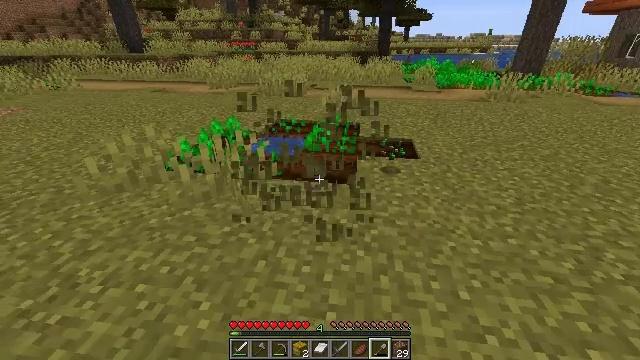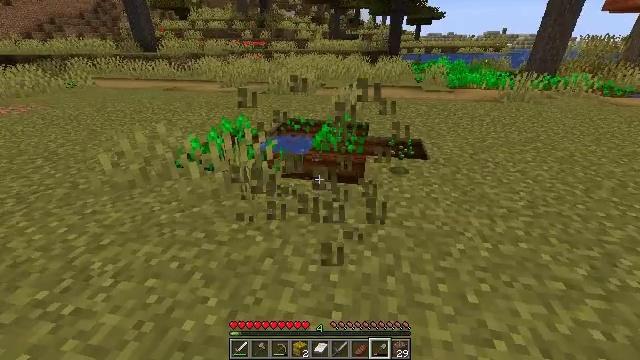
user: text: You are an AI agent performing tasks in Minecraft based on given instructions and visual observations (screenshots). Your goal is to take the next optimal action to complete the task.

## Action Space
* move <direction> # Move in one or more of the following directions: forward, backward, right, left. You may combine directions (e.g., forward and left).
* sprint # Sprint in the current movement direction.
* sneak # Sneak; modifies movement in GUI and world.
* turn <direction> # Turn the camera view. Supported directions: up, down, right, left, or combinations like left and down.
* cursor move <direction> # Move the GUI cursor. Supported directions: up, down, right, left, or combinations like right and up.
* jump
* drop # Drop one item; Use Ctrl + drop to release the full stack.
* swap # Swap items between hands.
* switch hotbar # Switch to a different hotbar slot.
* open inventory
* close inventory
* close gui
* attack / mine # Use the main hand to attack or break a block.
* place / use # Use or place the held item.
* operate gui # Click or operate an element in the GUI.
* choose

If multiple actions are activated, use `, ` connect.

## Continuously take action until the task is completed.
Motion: motion action
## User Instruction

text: Get wheat from the farmland.
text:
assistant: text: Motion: turn left
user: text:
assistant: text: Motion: no_op